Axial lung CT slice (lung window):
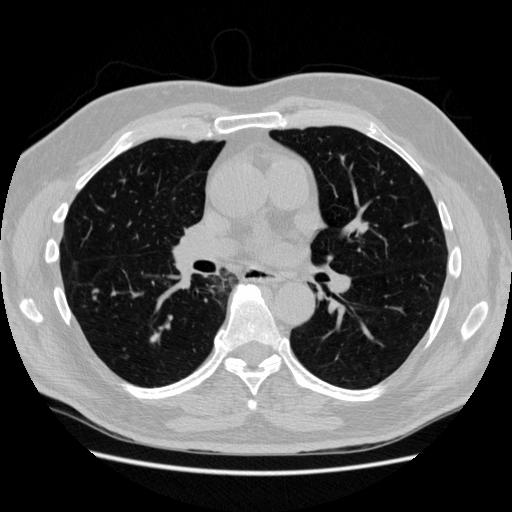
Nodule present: no